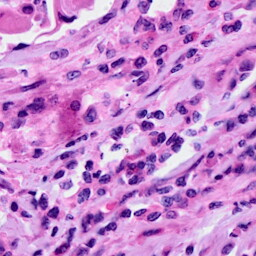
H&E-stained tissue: Cervix